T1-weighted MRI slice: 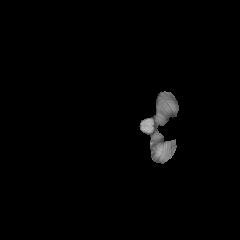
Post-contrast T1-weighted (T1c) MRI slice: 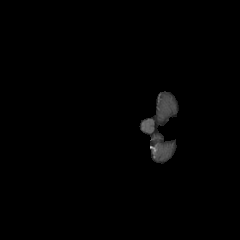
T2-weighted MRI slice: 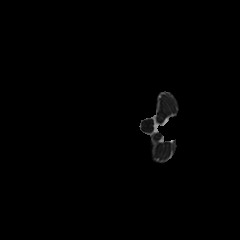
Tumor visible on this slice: no